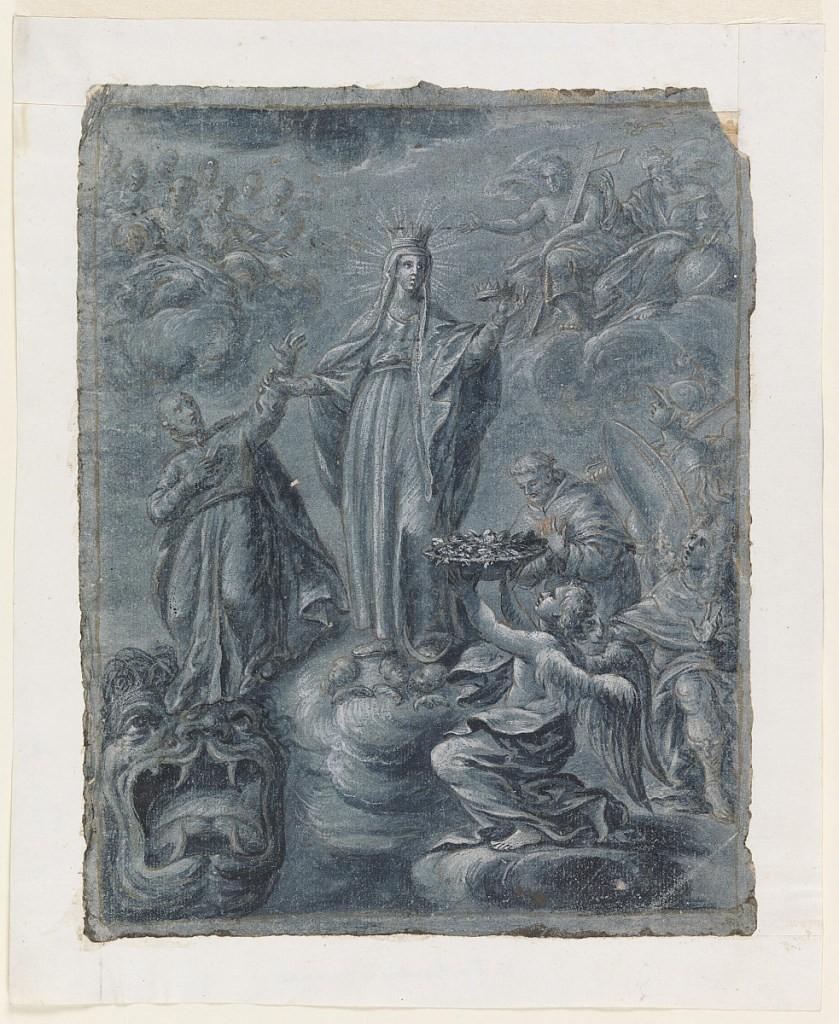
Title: Recto: Coronation of the Virgin
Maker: Belisario Corenzio, Italian, active 1590–1646
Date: ca. 1630
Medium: Pen and brown ink, brush and blue watercolor, white gouache on cream laid paper tipped into paper frame; verso: brush and gray, white gouache, graphite
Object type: Drawing
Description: Recto: The Virgin stands on a cloud in the center of the composition, holding a crown. She is surrounded on either side by visitors bearing gifts. In the background God the Father sits overlooking the scene. On the left a youth stands in veneration on top of a large monster head. Verso: young man's head facing right.